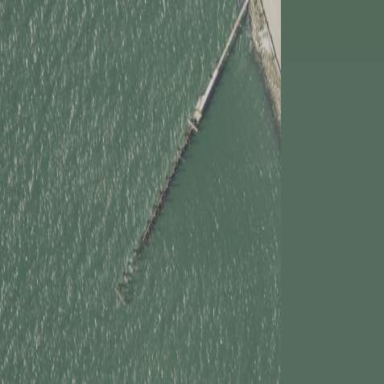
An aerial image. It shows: Breakwater structure.